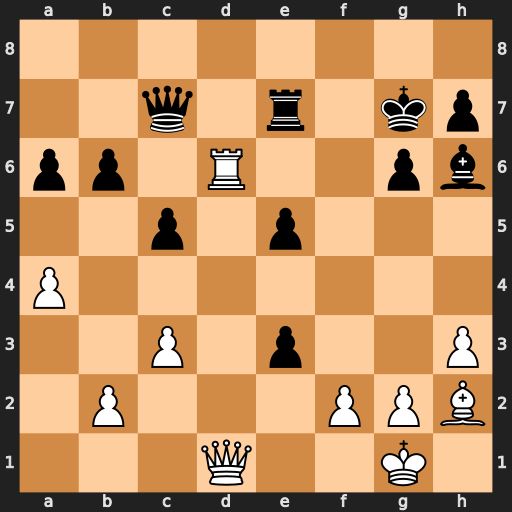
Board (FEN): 8/2q1r1kp/pp1R2pb/2p1p3/P7/2P1p2P/1P3PPB/3Q2K1
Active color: w
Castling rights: -
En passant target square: -
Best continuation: Bxe5+ Rxe5 Rd7+ Qxd7 Qxd7+